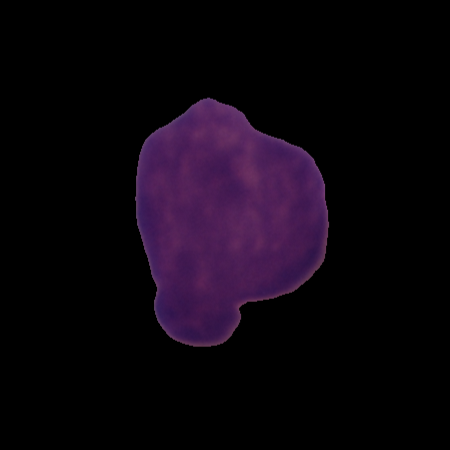
Label: cancer